Question: i want under admin should have test#1 & test#4, under manager should have test#2 and under head should have test#3.
I have tried but couldnt do it as per requirement
link : <URL>
below is my code:
'''
var mapData = [];
var userList =[{id:2,name:'Admin', users:[{id:2, name:'Test#1'},{id:3,name:'test#4'}]},{id:2,name:'Manager', users:[{id:2, name:'test#2'}]},{id:2,name:'Head', users:[{id:2, name:'test#3'}]}];
userList.forEach(function(element) {
console.log(element.name)
element.users.forEach(function (element) {
mapData.push(element);
})
})
mapData.forEach((element) => {
console.log(element.name);
});
'''

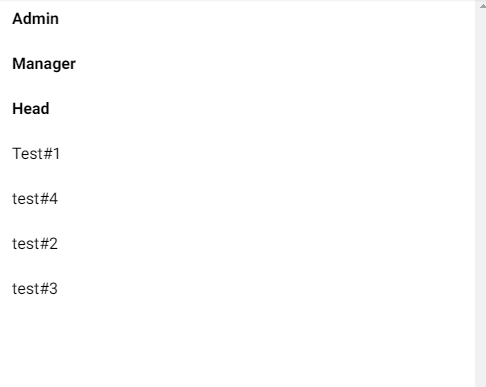
Answer: Have you tried using some if/elses? E.g.
'''
admin_users = [];
manager_users = [];
userList.forEach(function (root_element) {
element.users.forEach(function (element) {
switch (root_element.name) {
case 'Admin':
admin_users.push(element);
break;
// Same for other types of users.
}
})
})
'''
Your admin users will then be saved in the 'admin_users' variable, and your manager users in the 'manager_users' variable.